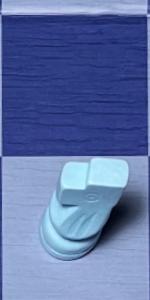
Label: Knight_White